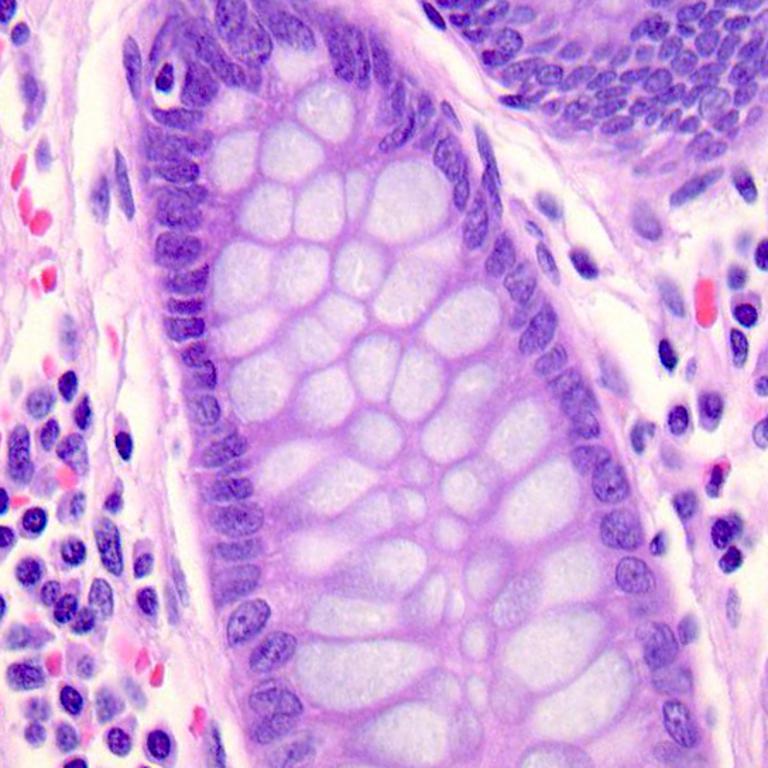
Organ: colon
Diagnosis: benign